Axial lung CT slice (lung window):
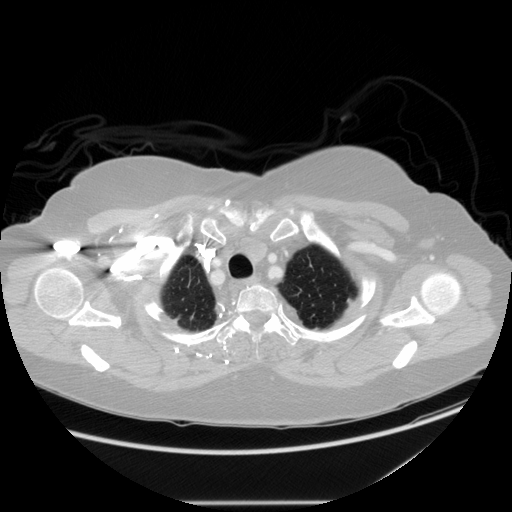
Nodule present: no